Interaction volume radius: 5 \u00c5
Interaction volume height: 15 \u00c5
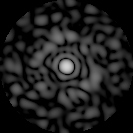
Disorder parameter: 0.8643